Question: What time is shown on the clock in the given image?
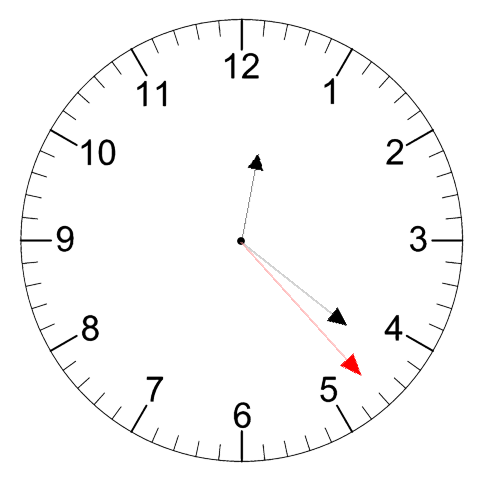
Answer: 12:21:23